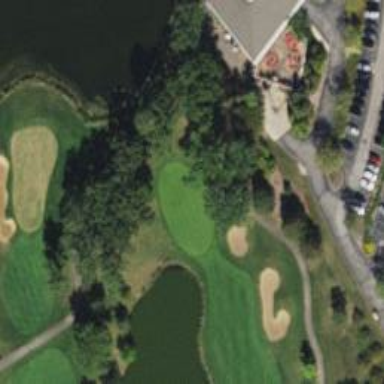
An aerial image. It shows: Golf hole.